Question: I have the following problem

the code im using is as follow:
'''
protected override void OnCreate(Bundle bundle)
{
base.OnCreate(bundle);
SetContentView(Resource.Layout.Window);
Bla WebS = new Bla();
foreach (var item in WebS.Fetch(null, null, null))
{
var Params = new Android.Widget.LinearLayout.LayoutParams(Android.Widget.LinearLayout.LayoutParams.MatchParent,
Android.Widget.LinearLayout.LayoutParams.WrapContent);
Button b = new Button(this);
b.Text = item.Name;
b.Id = Convert.ToInt16(item.ID);
b.Click += new EventHandler(Soort_Click);
this.AddContentView(b, Params);
}
}
'''
I dont know what i missing here?
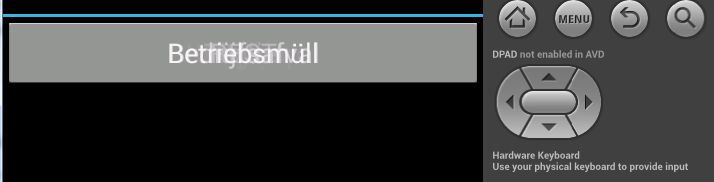
Answer: Right now you're adding buttons to the main content area without any consideration to how they're presented.
You need to
1. add a LinearLayout to the Resource.Layout.Window content view, with a vertical orientation.
2. Get a reference to that layout with FindViewById(/layout id/) var myLayout = FindViewById(Resource.Layout.myLayout);
3. foreach button you want to add, layout.AddView(/* my button */);
If you can't add the LinearLayout to the 'Resource.Layout.Window' content view, create it dynamically and add it to the 'Resource.Layout.Window' content view before creating any of the buttons, then add the buttons to it.
'''
<LinearLayout
xmlns:android="schemas.android.com/apk/res/android"
android:id="@+id/myLayout"
android:orientation="vertical"
android:layout_width="fill_parent"
android:layout_height="fill_parent" />
'''